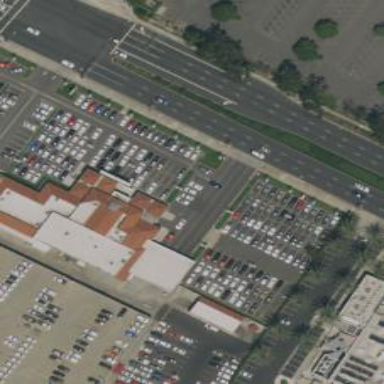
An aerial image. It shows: Commercial building used for cars.